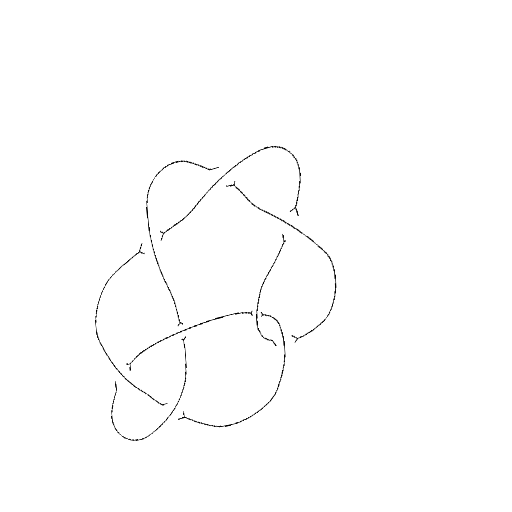
Crossing number: 8